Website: macys
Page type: billing-address
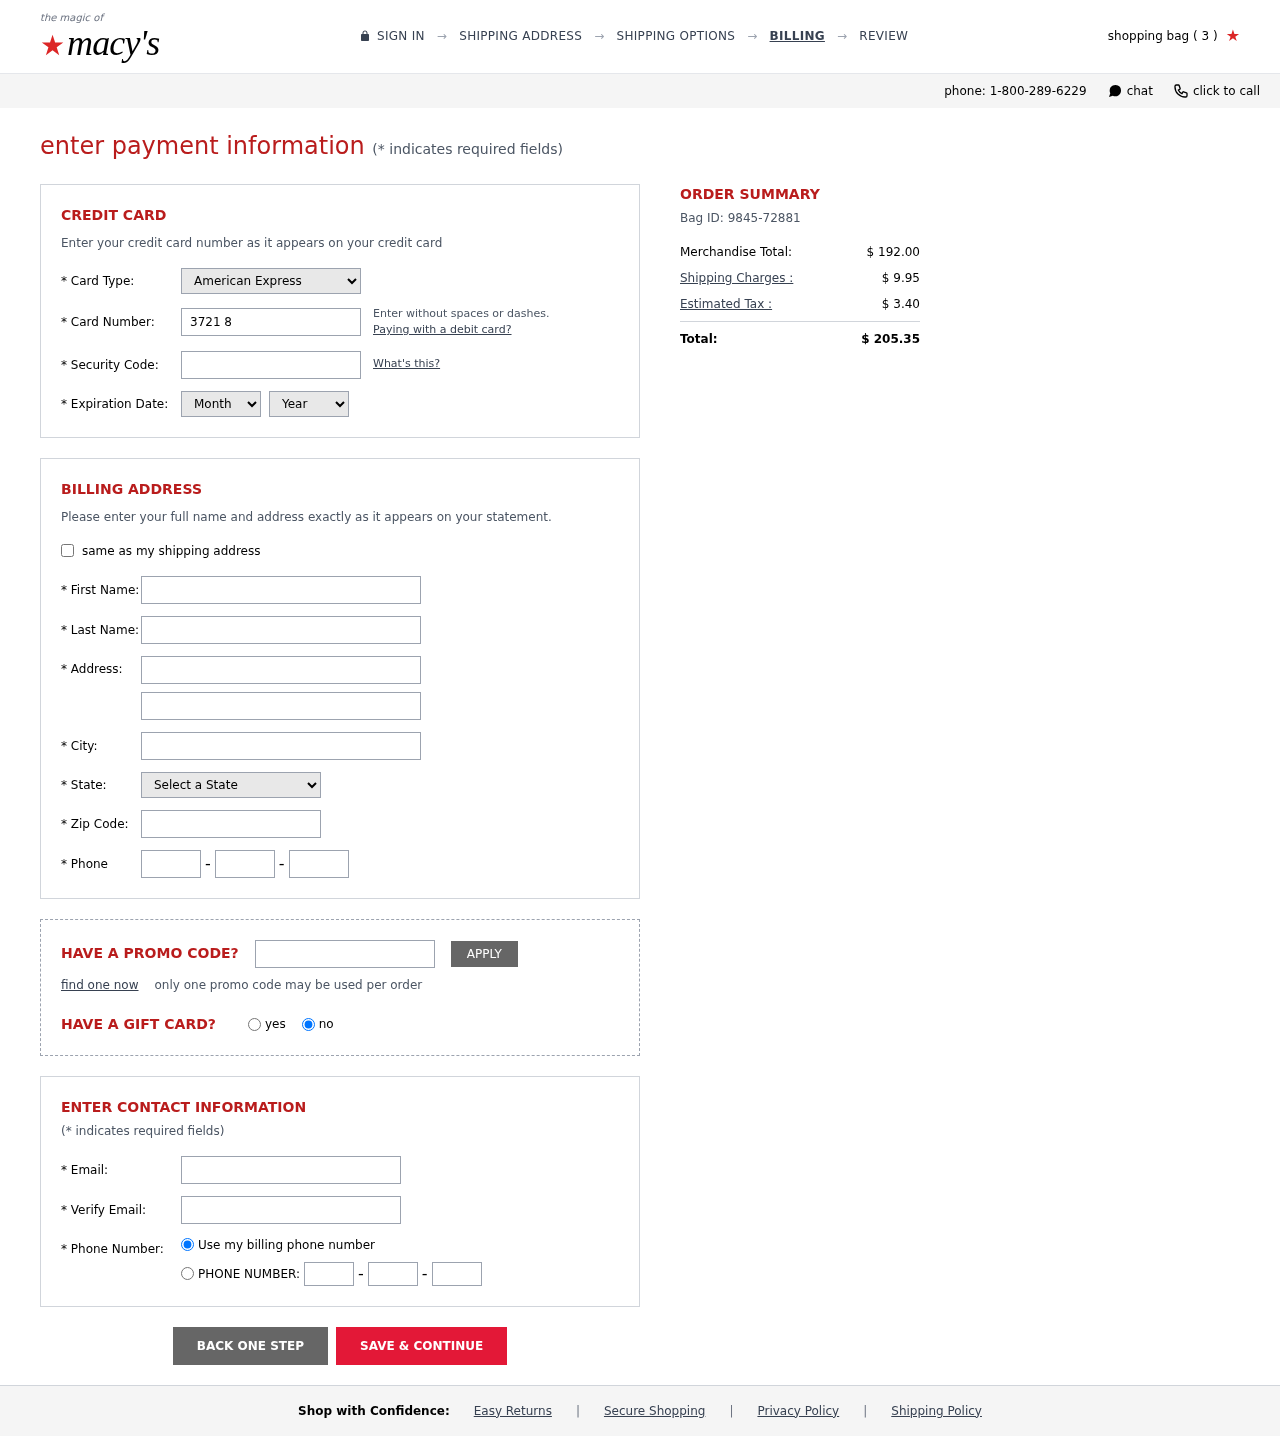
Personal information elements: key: PII_CARD_CVV
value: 5885
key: PII_CARD_EXPIRY_MONTH
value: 04
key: PII_CARD_EXPIRY_YEAR
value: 30
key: PII_CARD_NUMBER
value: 3721 8444 8371 155
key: PII_CARD_TYPE
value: American Express
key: PII_CITY
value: New Jeremiahbury
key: PII_EMAIL
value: brandistanley@yahoo.com
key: PII_FIRSTNAME
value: Brandi
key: PII_LASTNAME
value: Stanley
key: PII_PHONE_AREA
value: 790
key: PII_PHONE_PREFIX
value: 238
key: PII_PHONE_SUFFIX
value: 3980
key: PII_POSTCODE
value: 68774
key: PII_STATE_ABBR
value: MA
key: PII_STREET
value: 885 Michael Spur Suite 032
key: PII_STREET2
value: Apt. 574
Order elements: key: ORDER_NUM_ITEMS
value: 3
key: ORDER_ID
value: Bag ID: 9845-72881
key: ORDER_SUBTOTAL
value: $ 192.00
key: ORDER_SHIPPING_COST
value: $ 9.95
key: ORDER_TAX
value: $ 3.40
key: ORDER_TOTAL
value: $ 205.35